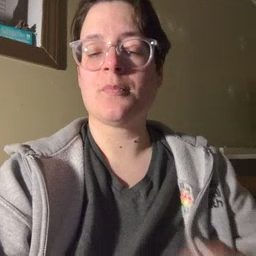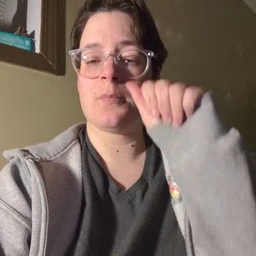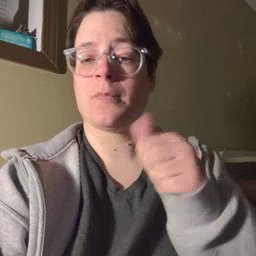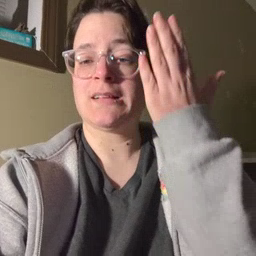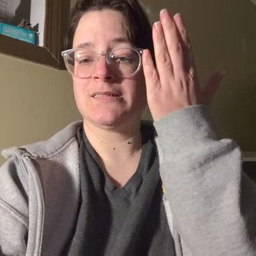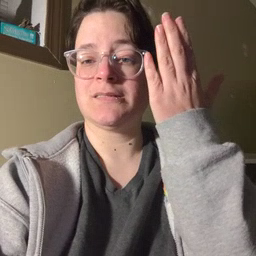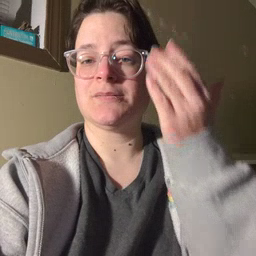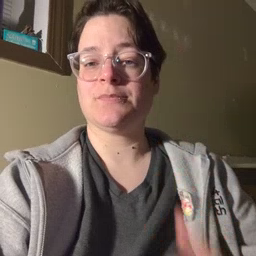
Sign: mitten